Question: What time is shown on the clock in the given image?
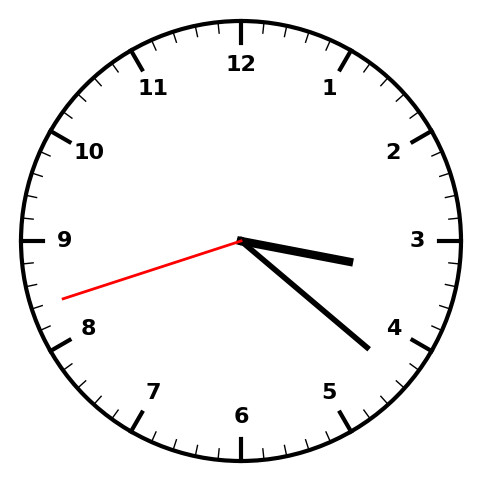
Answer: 03:21:42